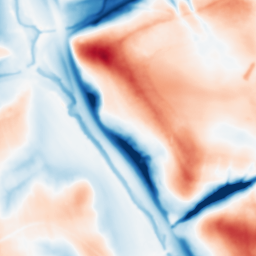
Category: multiscale
Decomposition family: dog
Decomposition parameters: sigma_low: 1
sigma_high: 20
Upsampling method: bilinear
Upsampling parameters: scale: 8
Upsampling scale: 8